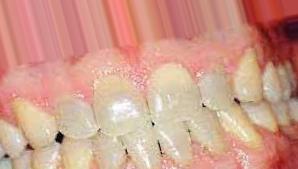
Condition: Tooth Discoloration